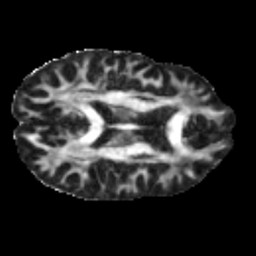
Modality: FA
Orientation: axial
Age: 46
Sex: male
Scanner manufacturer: ge
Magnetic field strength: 3 T
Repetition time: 3.65 s
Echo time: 0.0807 s